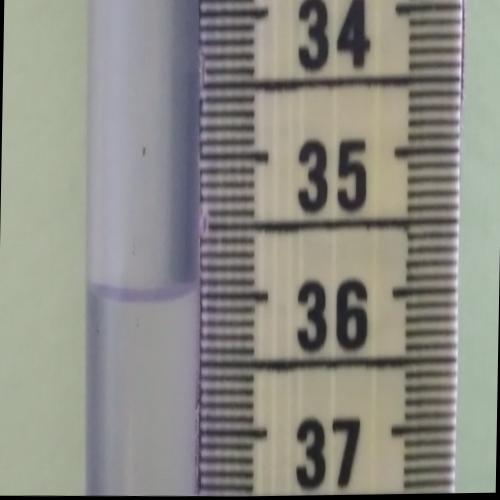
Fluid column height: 36.0 cm